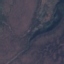
Label: HerbaceousVegetation